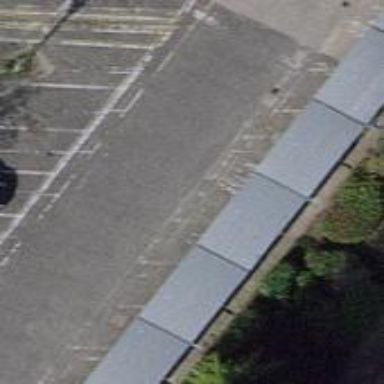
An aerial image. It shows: Motorcycle parking facility.